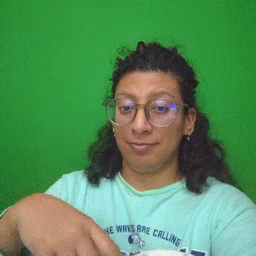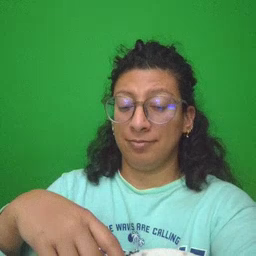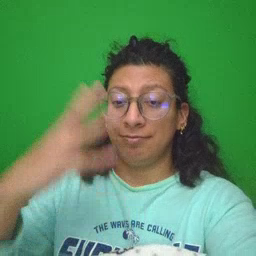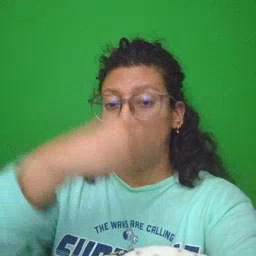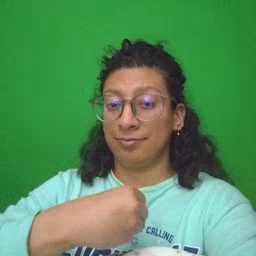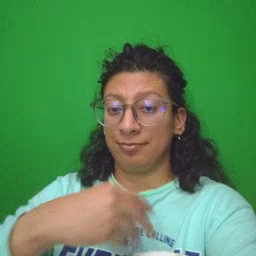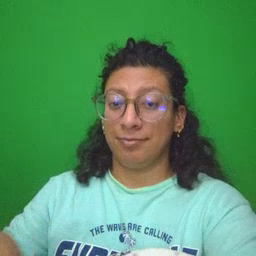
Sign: pretty